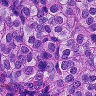
Metastatic tissue present: yes